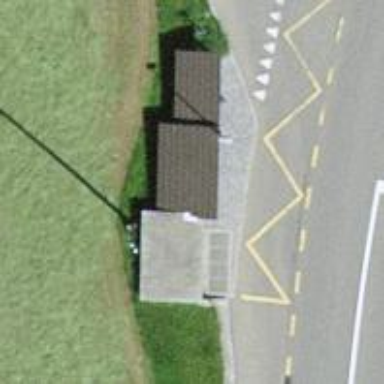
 serving as platform for public transportation."